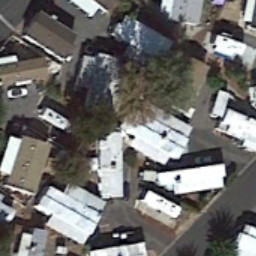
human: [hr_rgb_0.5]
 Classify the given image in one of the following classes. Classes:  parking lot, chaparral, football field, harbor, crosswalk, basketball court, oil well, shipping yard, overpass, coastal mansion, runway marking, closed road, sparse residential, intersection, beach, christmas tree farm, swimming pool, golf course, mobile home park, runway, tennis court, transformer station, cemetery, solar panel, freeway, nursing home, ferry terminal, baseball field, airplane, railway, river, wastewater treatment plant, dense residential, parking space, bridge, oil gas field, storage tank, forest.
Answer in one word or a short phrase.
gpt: mobile home park